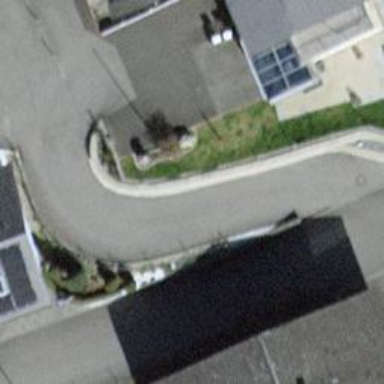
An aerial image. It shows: Driveway.